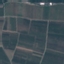
Label: PermanentCrop